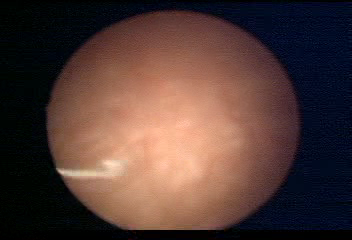
Modality: WLC
Class: Normal mucosa
Bladder cancer association: No